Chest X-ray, PA view. Patient: 56 years old, sex M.
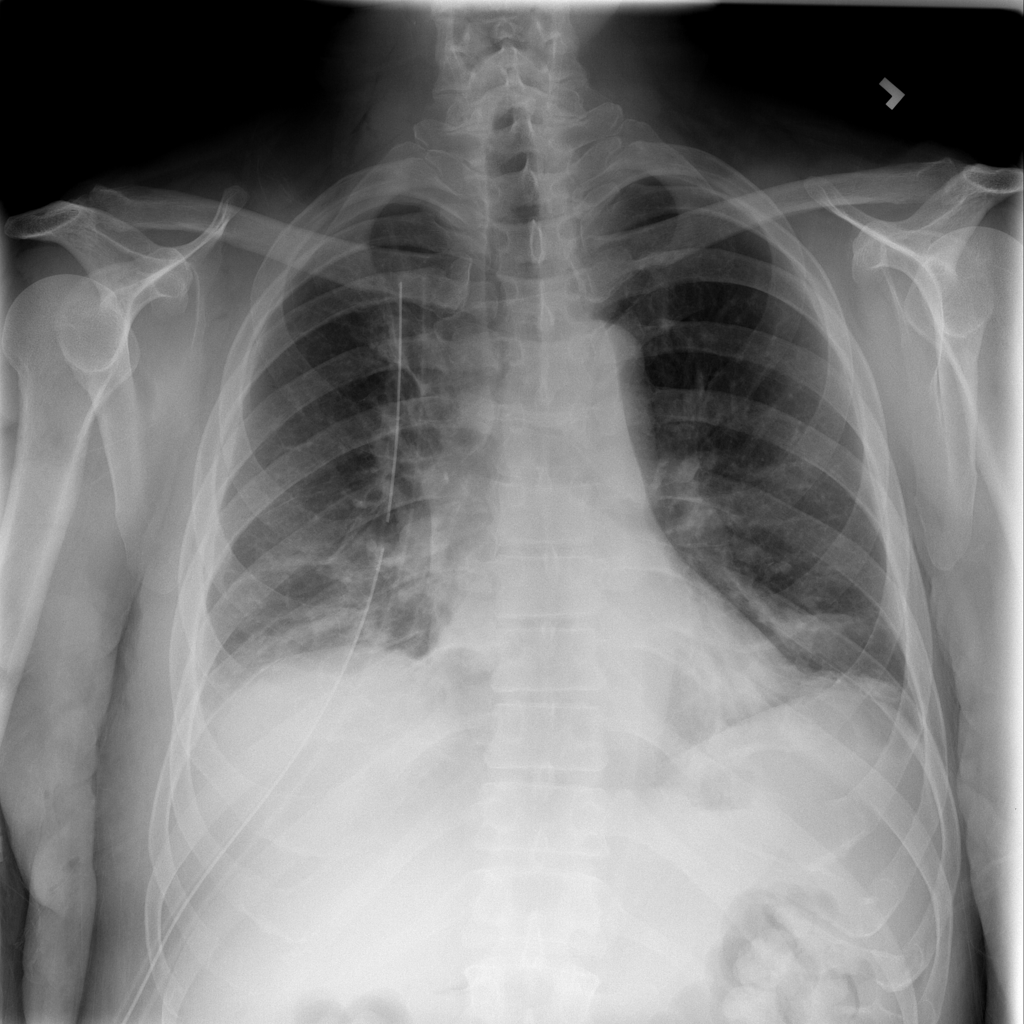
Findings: Atelectasis